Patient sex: M
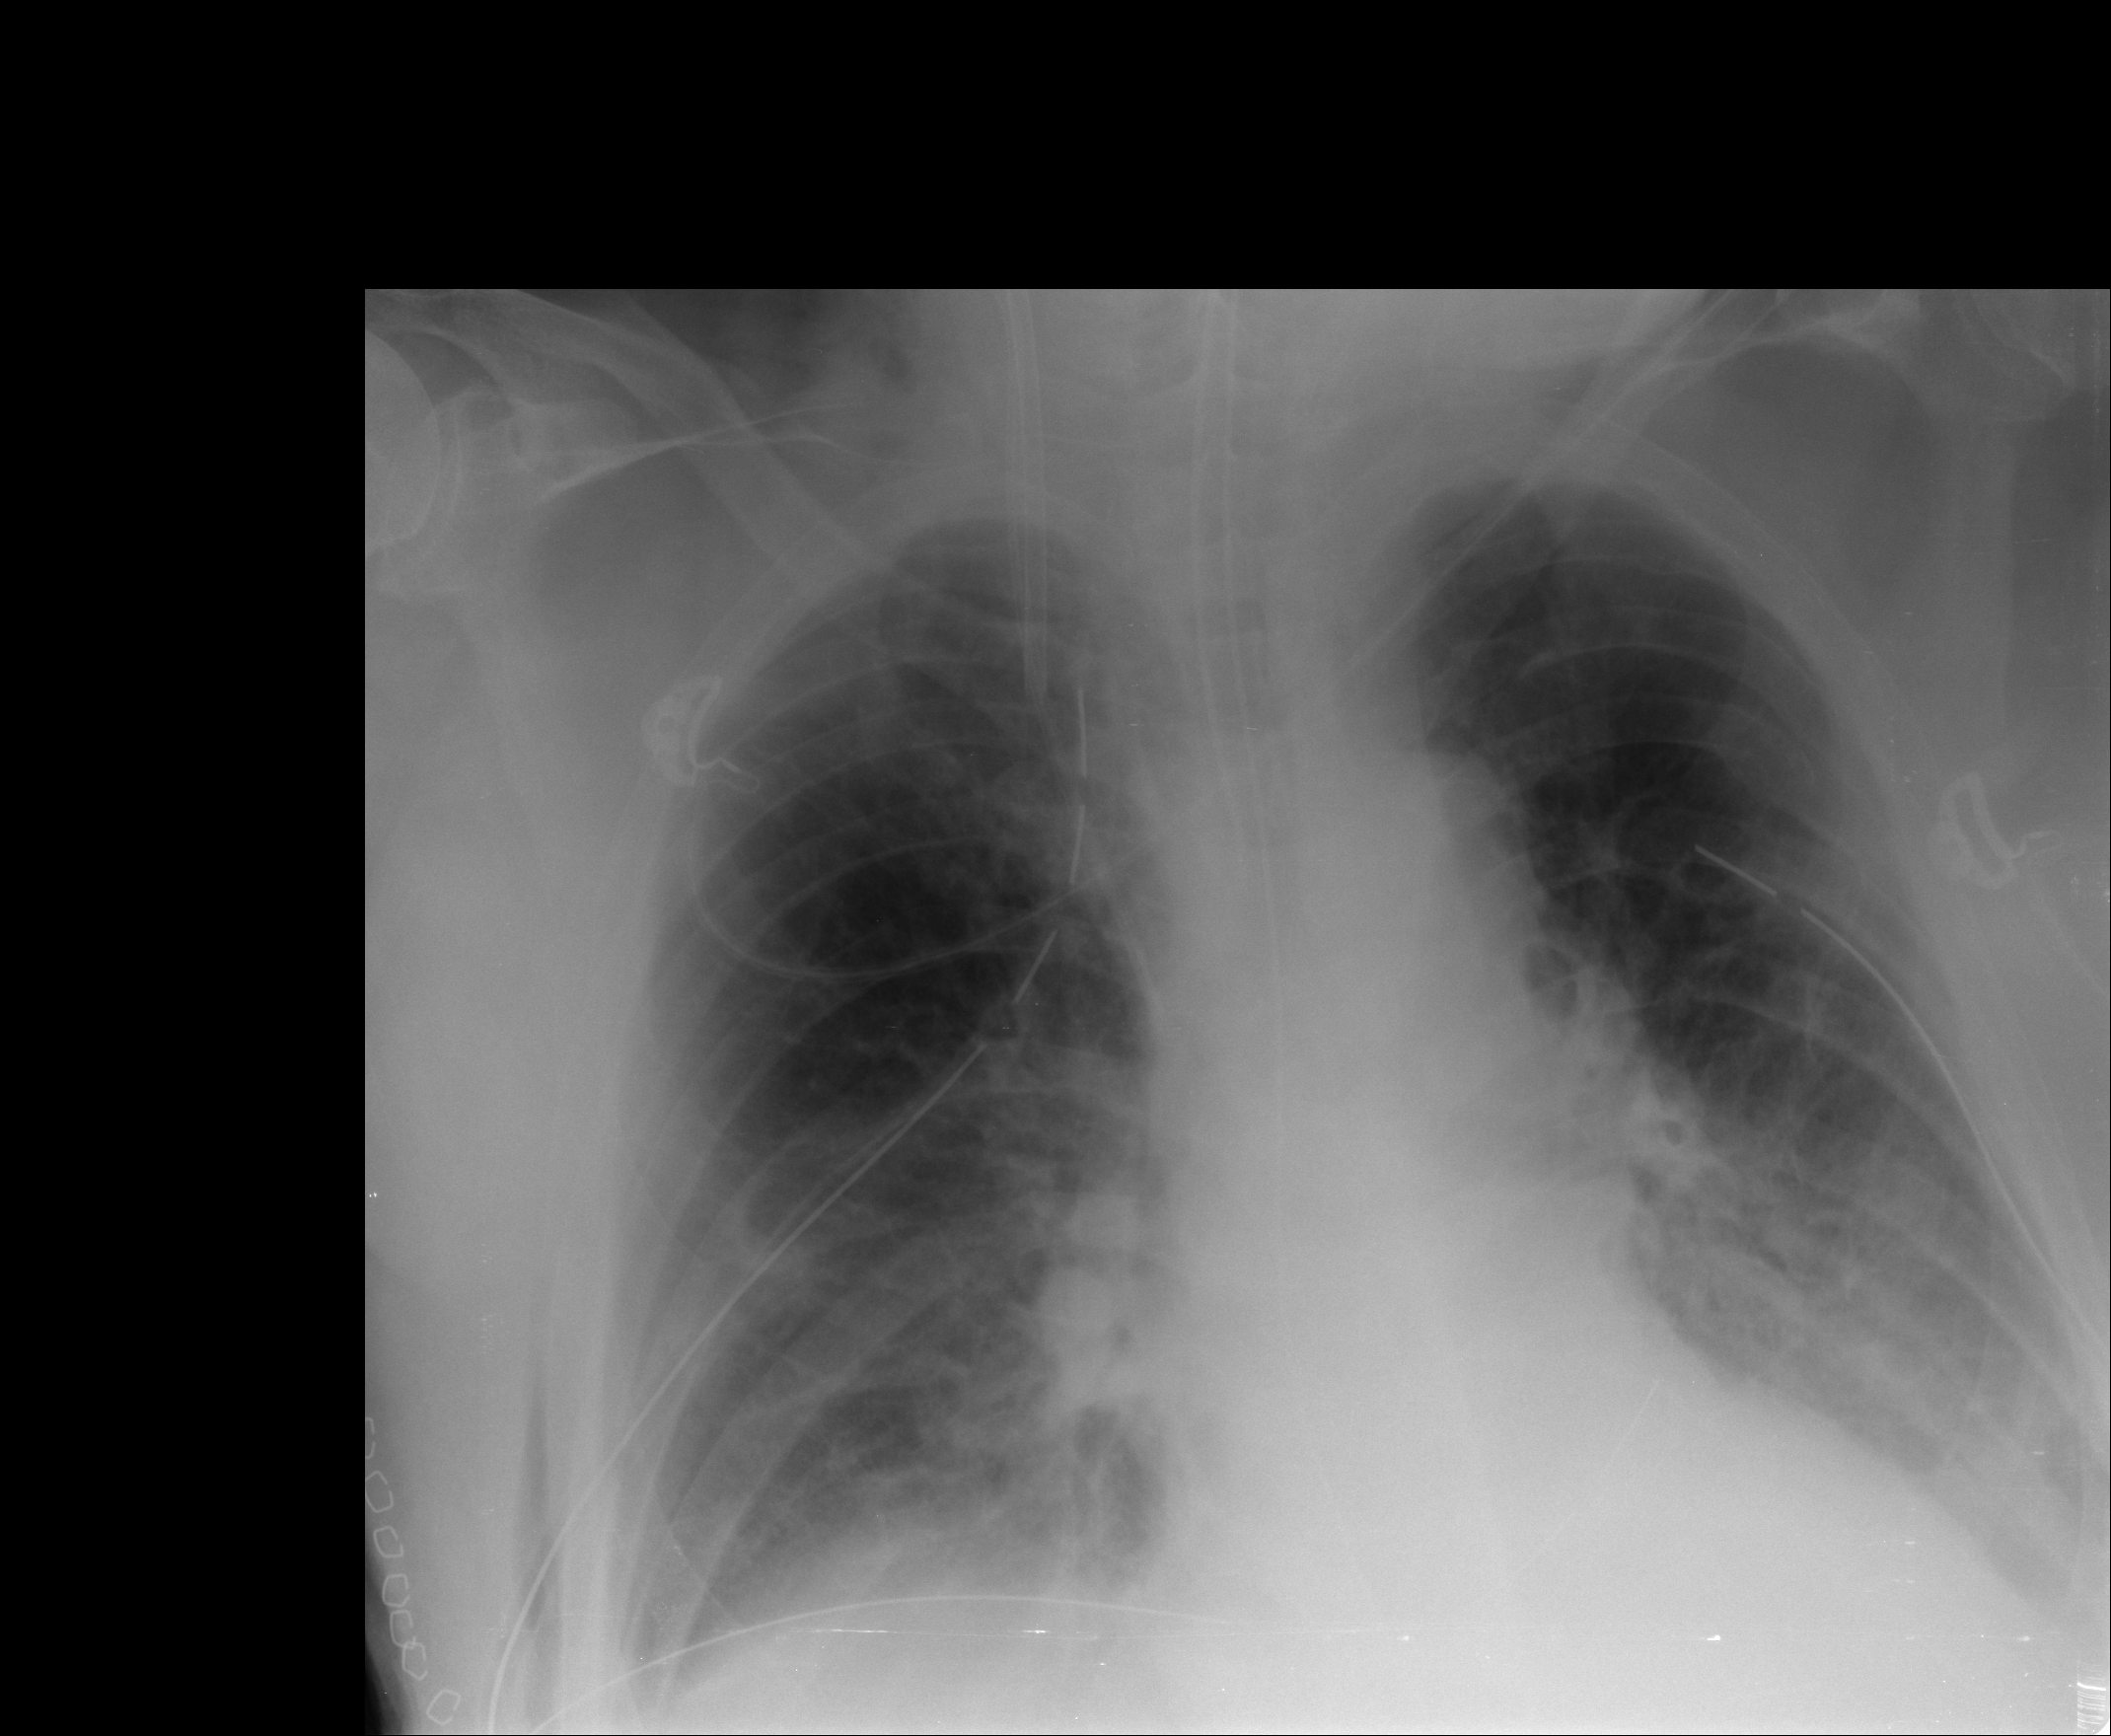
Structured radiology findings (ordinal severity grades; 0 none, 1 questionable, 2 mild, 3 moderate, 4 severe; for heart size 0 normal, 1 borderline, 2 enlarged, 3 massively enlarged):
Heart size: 2
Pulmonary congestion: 2
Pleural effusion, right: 2
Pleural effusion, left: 2
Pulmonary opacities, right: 2
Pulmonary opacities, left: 3
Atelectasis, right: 3
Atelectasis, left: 3